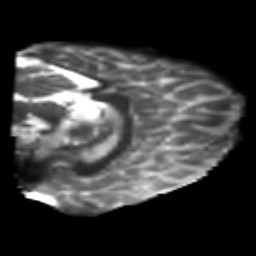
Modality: T2w
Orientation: sagittal
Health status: healthy
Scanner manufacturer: philips
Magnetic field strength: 3 T
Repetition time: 6.964 s
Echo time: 0.092 s